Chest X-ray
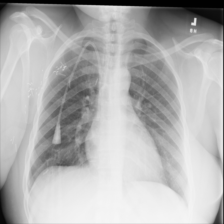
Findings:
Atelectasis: negative
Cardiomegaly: negative
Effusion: positive
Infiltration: negative
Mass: negative
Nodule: negative
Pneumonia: negative
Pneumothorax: negative
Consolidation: negative
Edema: negative
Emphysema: negative
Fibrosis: negative
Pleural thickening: negative
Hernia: negative